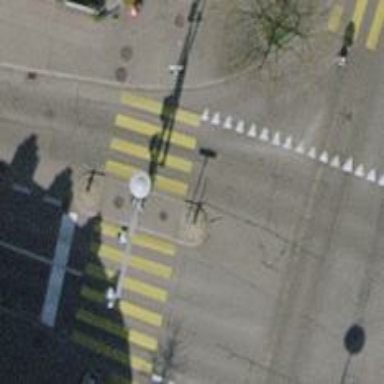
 there are traffic signals and zebra crossing."